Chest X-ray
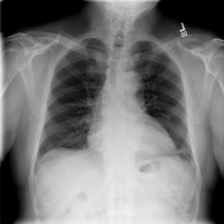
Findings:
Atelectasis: positive
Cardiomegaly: negative
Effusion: negative
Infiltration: negative
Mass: negative
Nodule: negative
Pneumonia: negative
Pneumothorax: negative
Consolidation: negative
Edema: negative
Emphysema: negative
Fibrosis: negative
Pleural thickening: negative
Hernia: negative